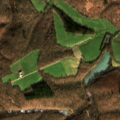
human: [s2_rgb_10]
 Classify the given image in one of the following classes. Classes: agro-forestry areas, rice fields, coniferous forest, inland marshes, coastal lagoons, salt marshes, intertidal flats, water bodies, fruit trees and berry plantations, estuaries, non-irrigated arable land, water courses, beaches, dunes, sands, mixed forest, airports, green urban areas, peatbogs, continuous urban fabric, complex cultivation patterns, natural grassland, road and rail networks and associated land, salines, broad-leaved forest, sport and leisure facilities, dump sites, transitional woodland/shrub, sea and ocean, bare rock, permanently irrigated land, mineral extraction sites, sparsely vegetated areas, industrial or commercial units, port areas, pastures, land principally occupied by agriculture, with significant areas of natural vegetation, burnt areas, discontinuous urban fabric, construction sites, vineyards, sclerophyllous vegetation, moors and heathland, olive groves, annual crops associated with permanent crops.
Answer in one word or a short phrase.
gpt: complex cultivation patterns, broad-leaved forest, mixed forest